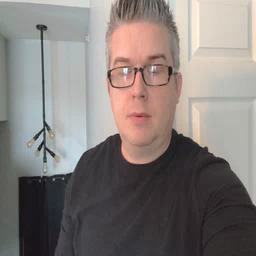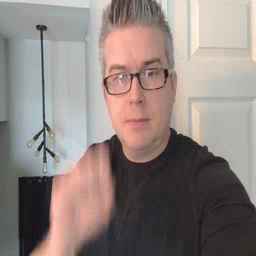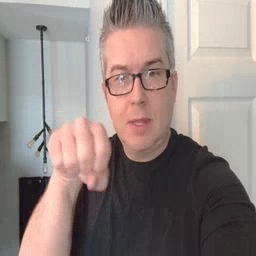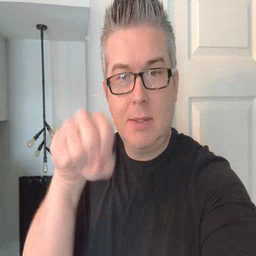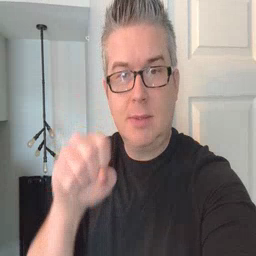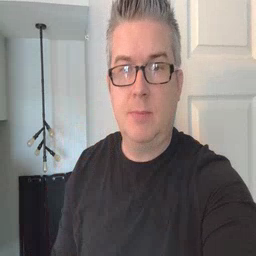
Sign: yes